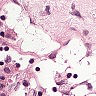
Metastatic tissue present: no